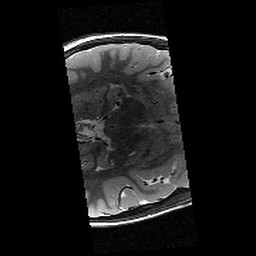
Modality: T2w
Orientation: axial
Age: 11
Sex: male
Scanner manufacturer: siemens
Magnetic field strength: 3 T
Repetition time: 9.23 s
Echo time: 0.067 s